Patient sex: M
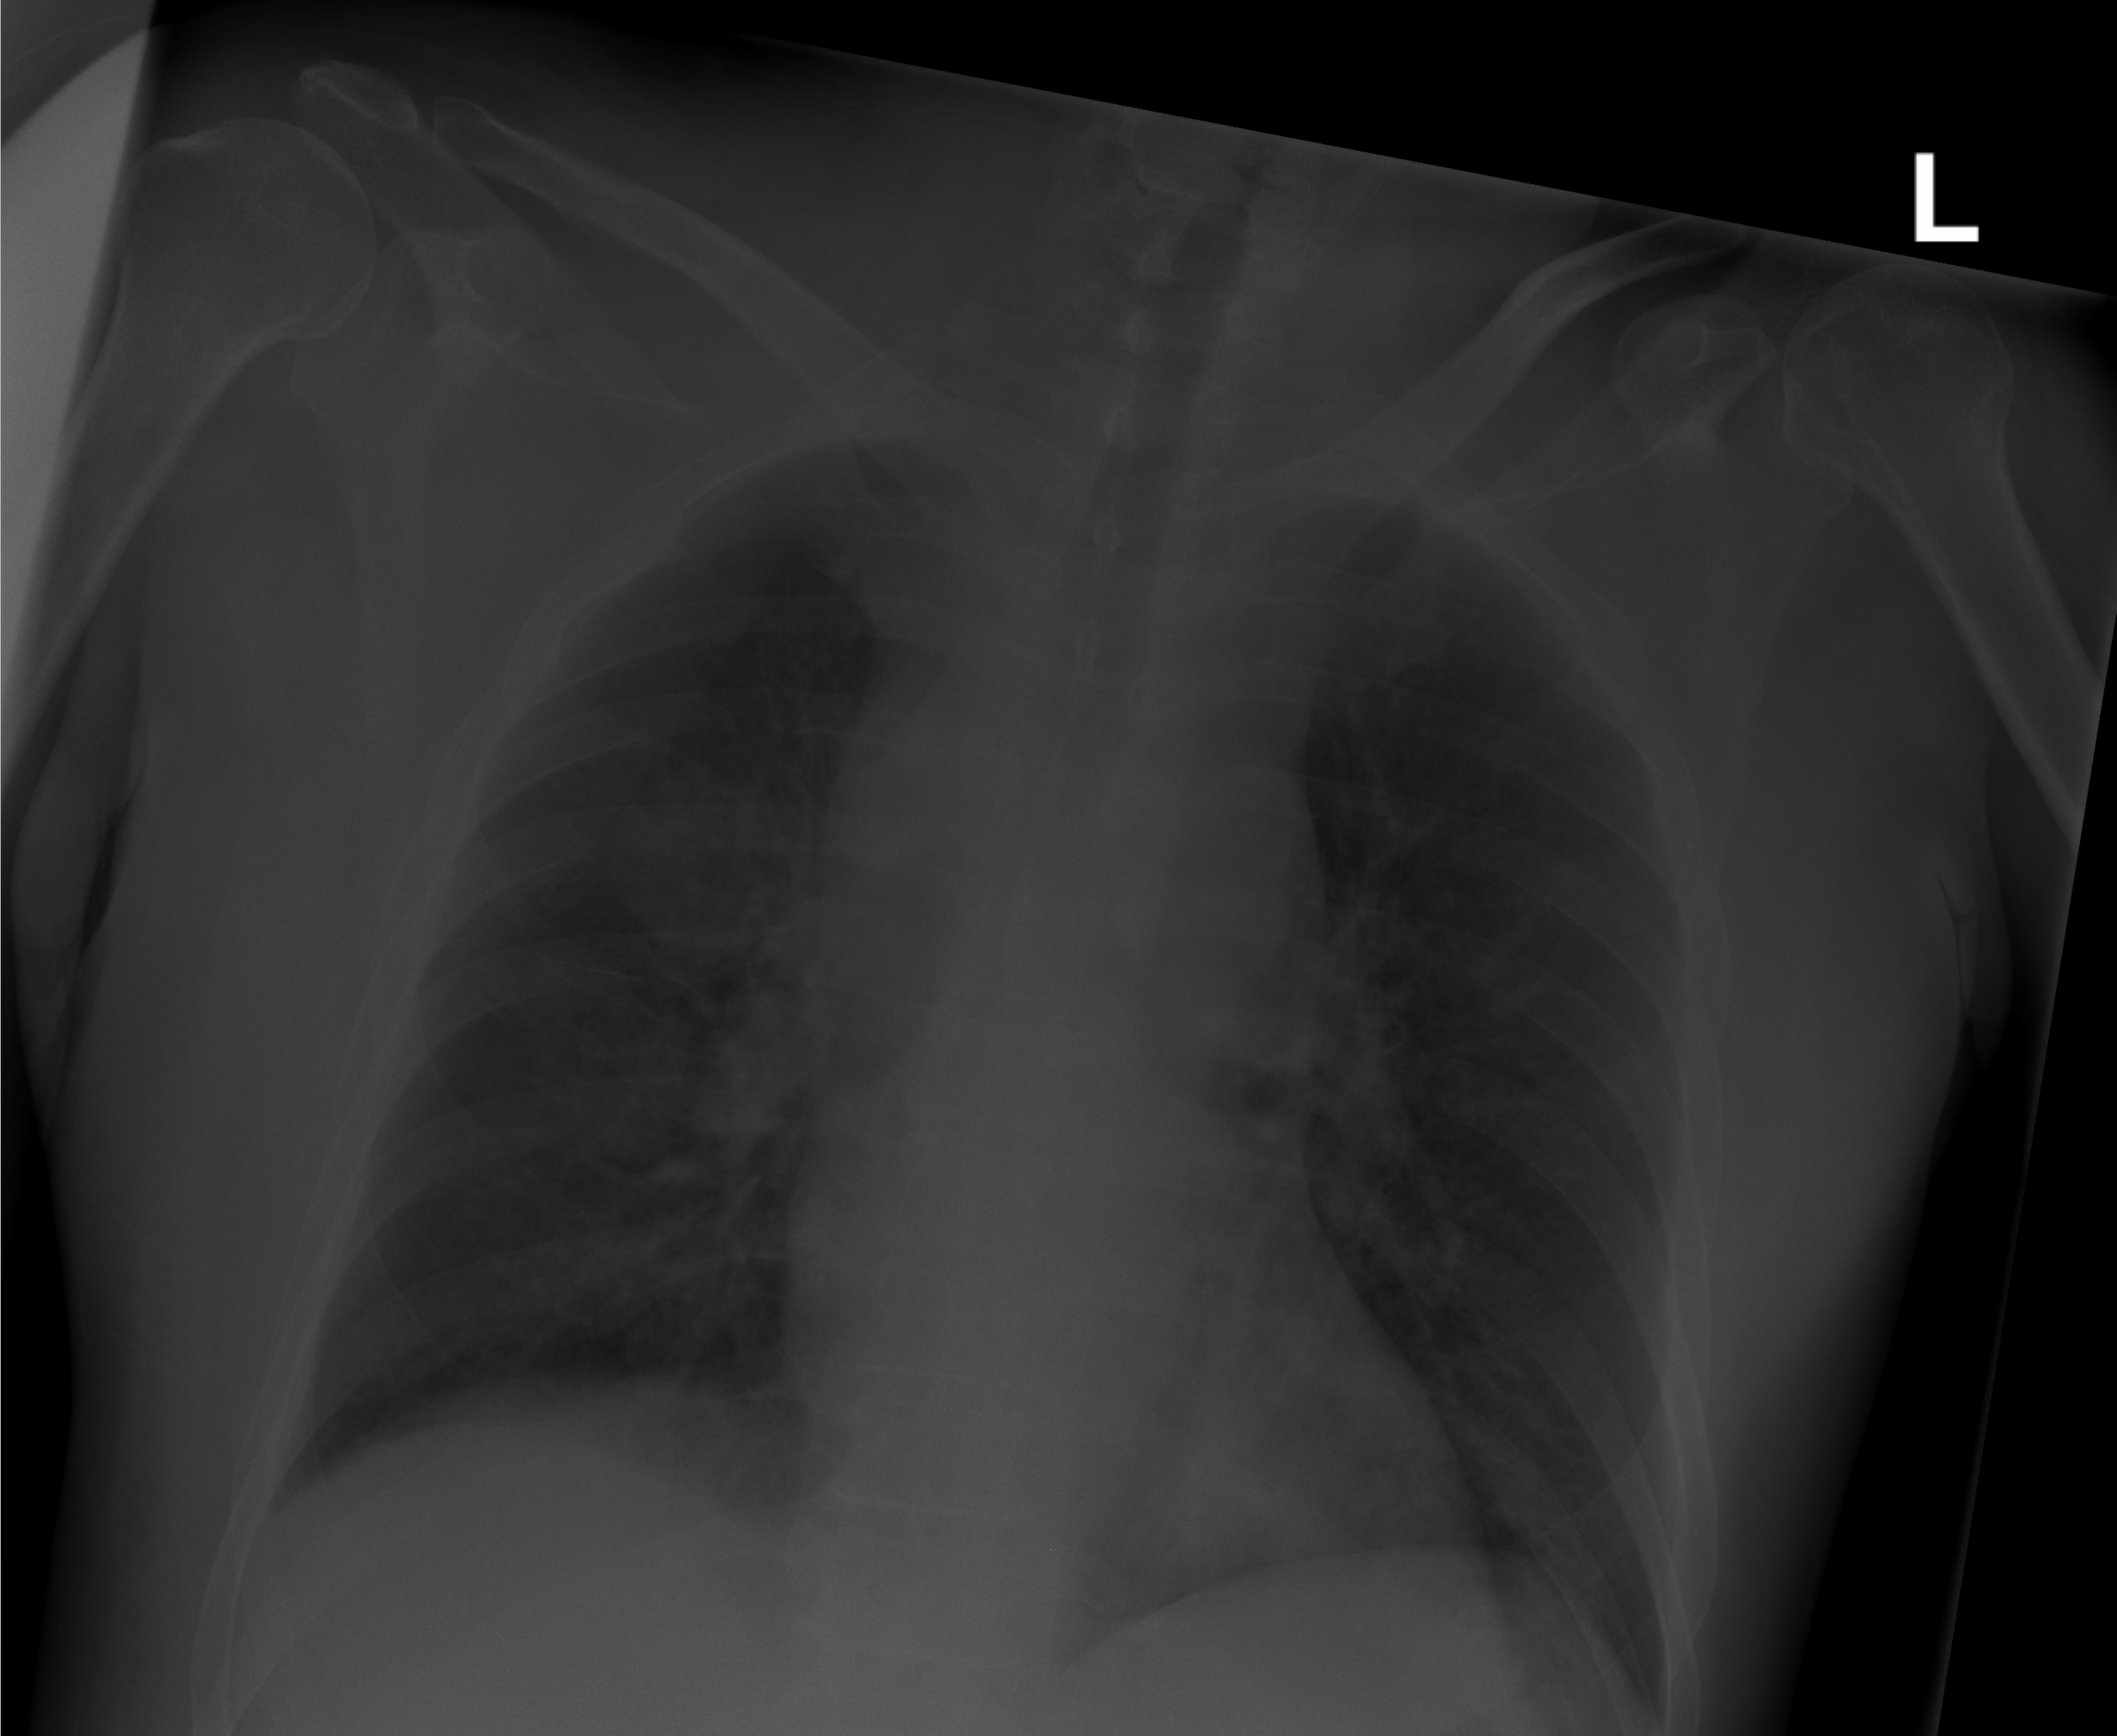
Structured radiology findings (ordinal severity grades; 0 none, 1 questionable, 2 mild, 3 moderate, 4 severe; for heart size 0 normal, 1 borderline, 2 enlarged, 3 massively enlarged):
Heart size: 0
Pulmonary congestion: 1
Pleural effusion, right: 0
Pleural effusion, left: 0
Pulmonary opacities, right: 0
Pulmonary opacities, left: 0
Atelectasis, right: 0
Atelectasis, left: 0